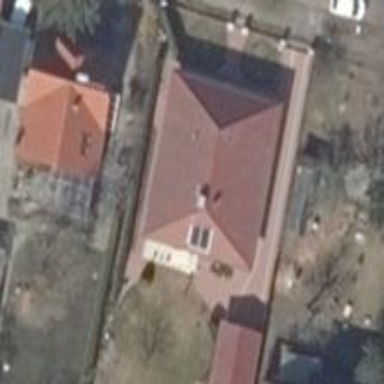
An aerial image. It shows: Residential building.